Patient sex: F
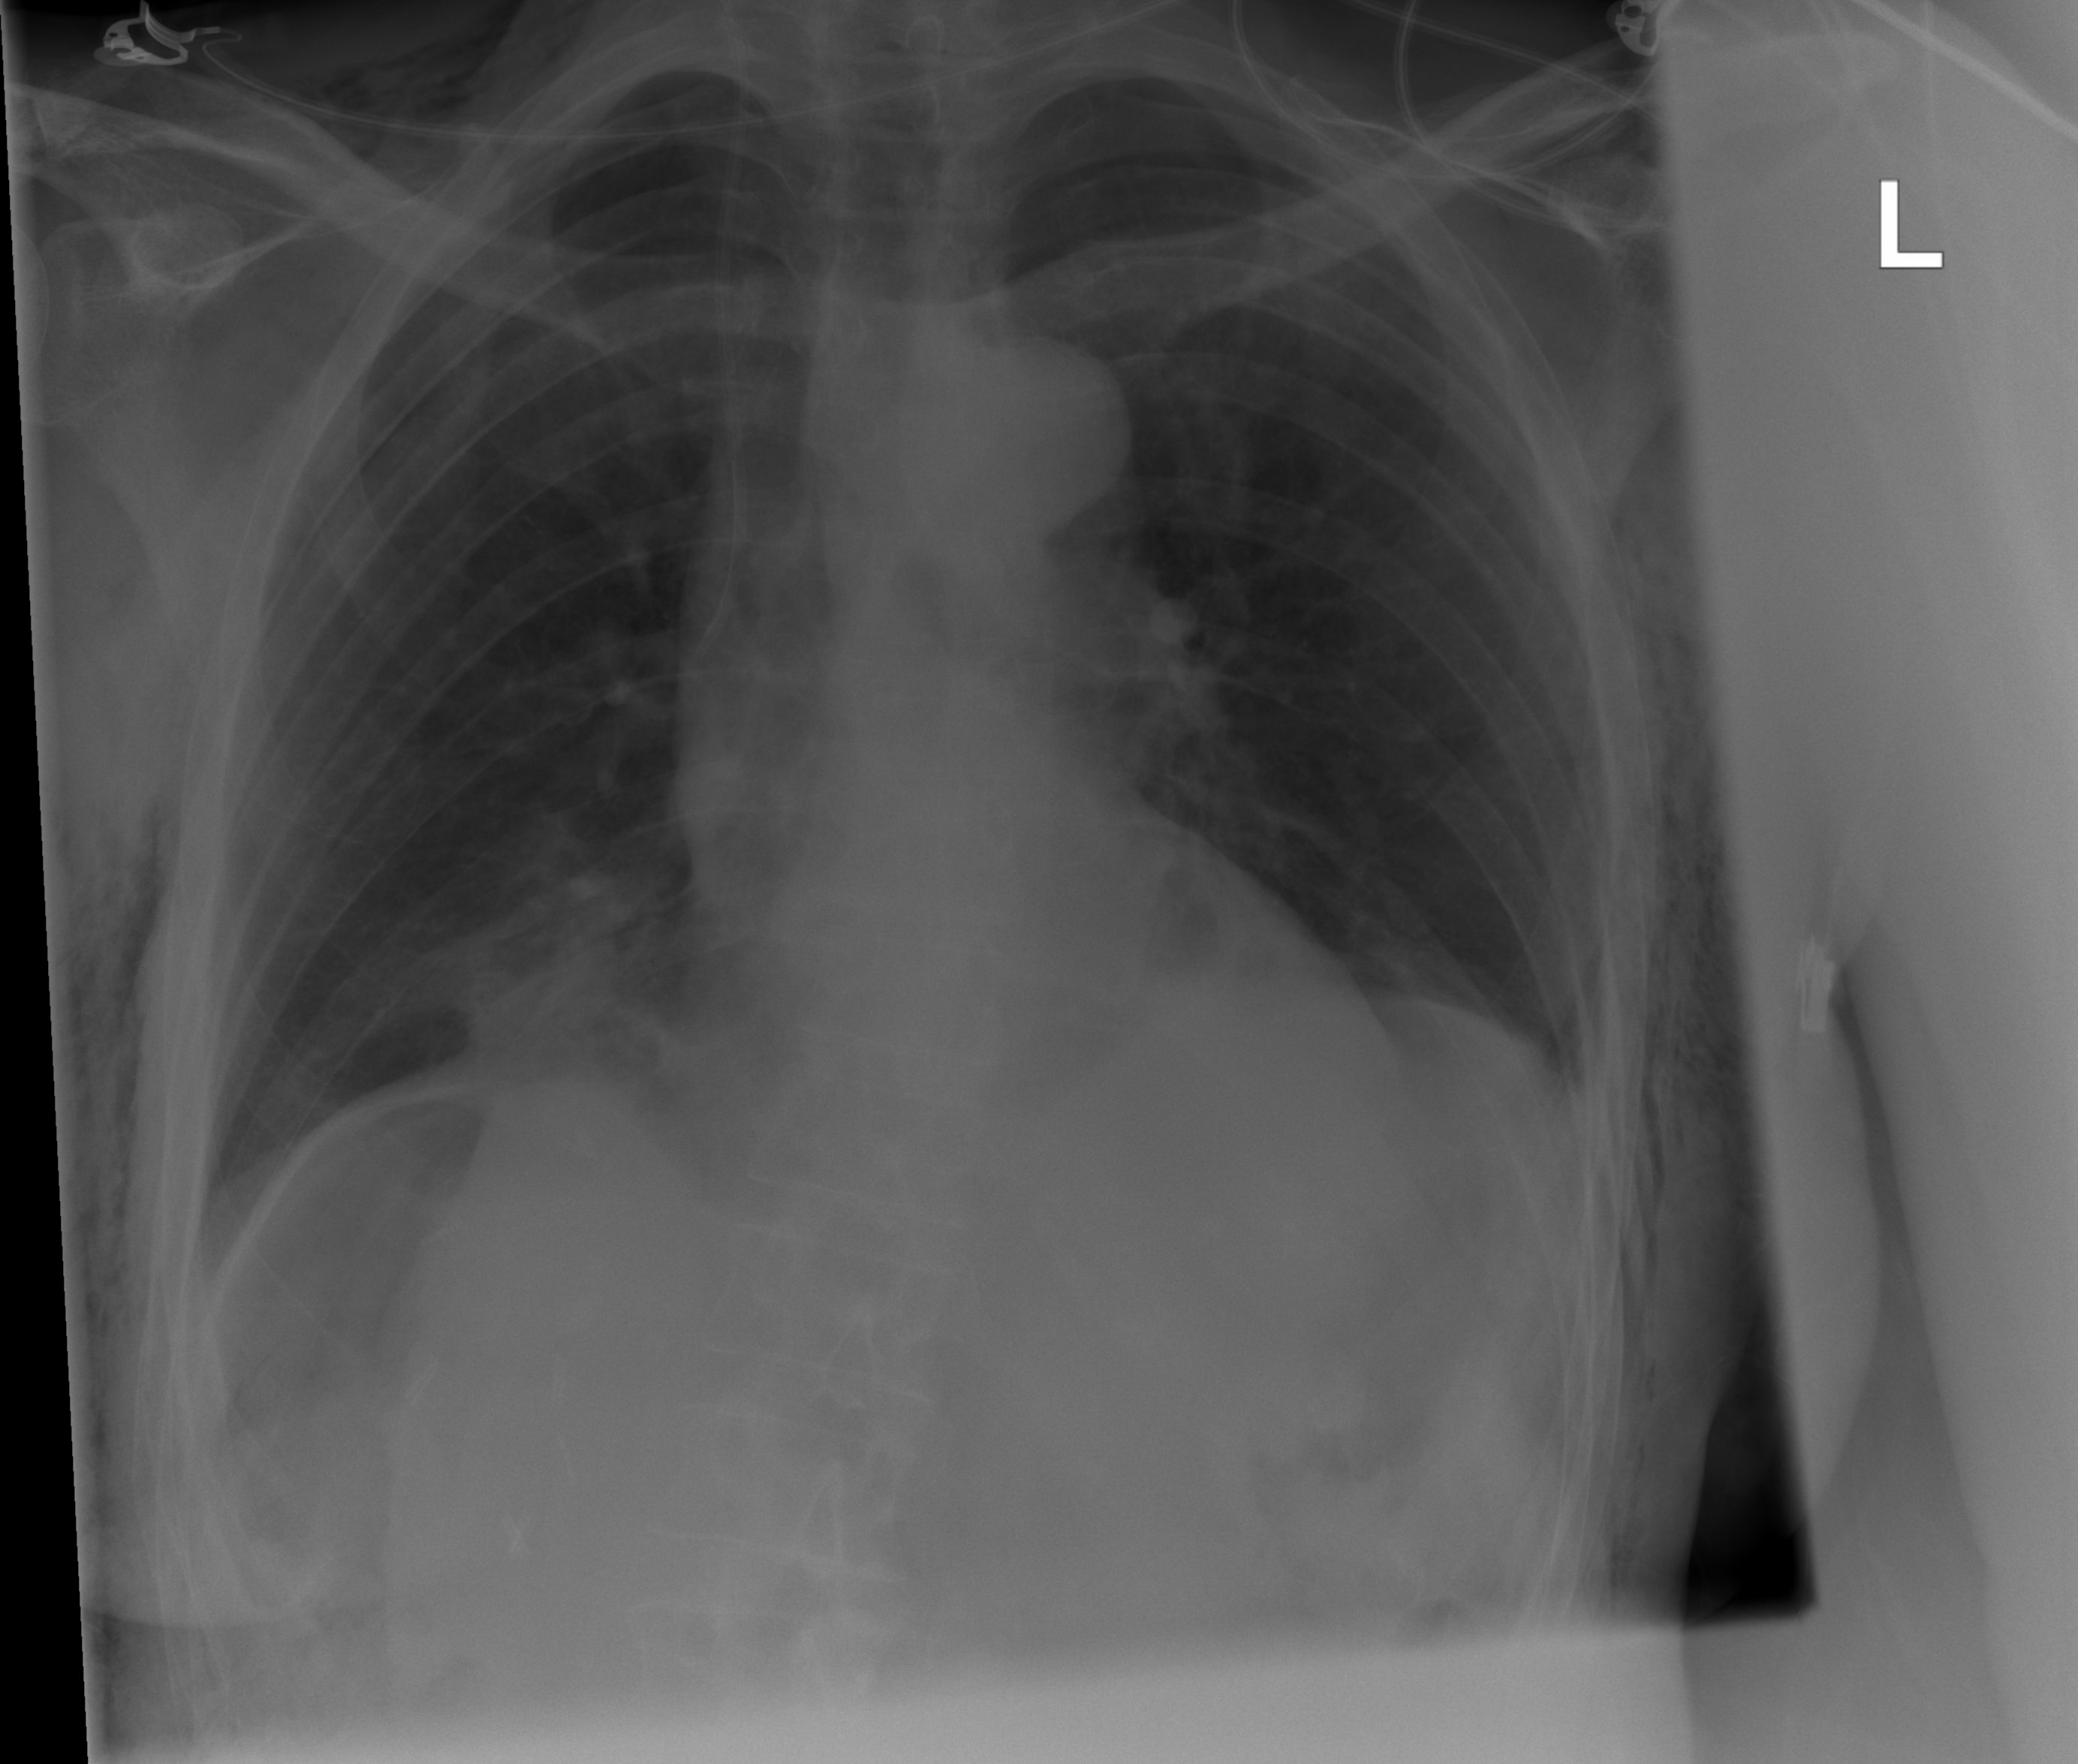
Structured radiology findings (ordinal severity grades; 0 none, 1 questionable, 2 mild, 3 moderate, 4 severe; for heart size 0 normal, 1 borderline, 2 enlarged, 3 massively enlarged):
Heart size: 2
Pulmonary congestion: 0
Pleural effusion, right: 0
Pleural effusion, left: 2
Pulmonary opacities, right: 2
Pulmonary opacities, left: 0
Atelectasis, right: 2
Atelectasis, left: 0